Field crop: maize
Growth stage: 1
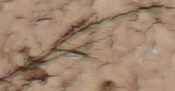
Species: lolium